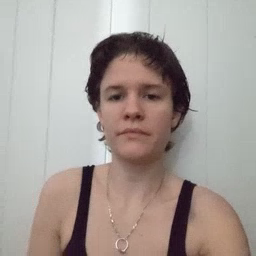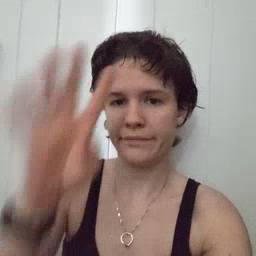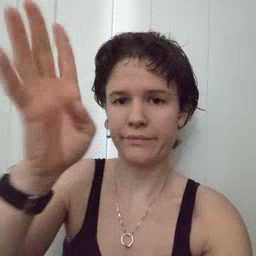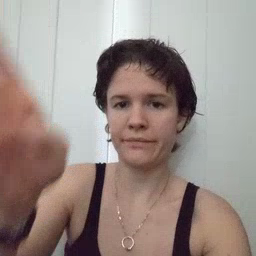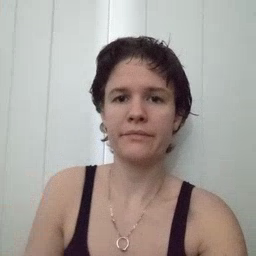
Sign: pretend